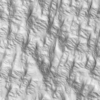
Label: not_dusty